Interaction volume radius: 5 \u00c5
Interaction volume height: 20 \u00c5
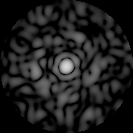
Disorder parameter: 0.842